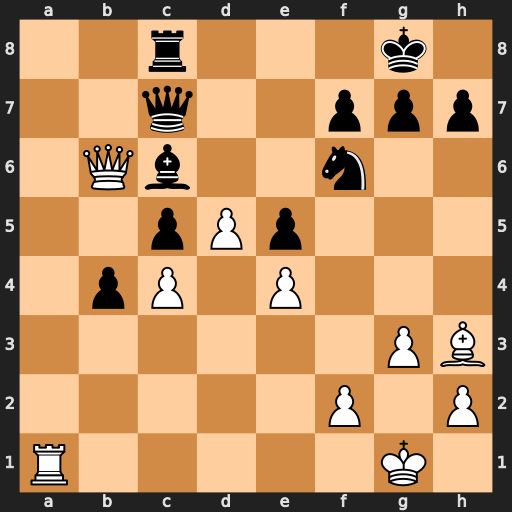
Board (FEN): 2r3k1/2q2ppp/1Qb2n2/2pPp3/1pP1P3/6PB/5P1P/R5K1
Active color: w
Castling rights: -
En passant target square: -
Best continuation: Qxc6 Qxc6 dxc6